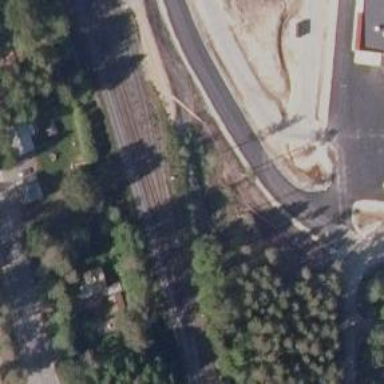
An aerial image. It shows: Wedge used for railway derailment.